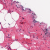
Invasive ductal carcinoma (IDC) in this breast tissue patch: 0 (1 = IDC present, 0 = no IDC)